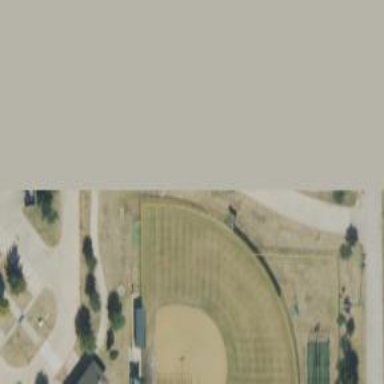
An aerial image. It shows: Softball pitch for leisure land activities.